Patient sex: F
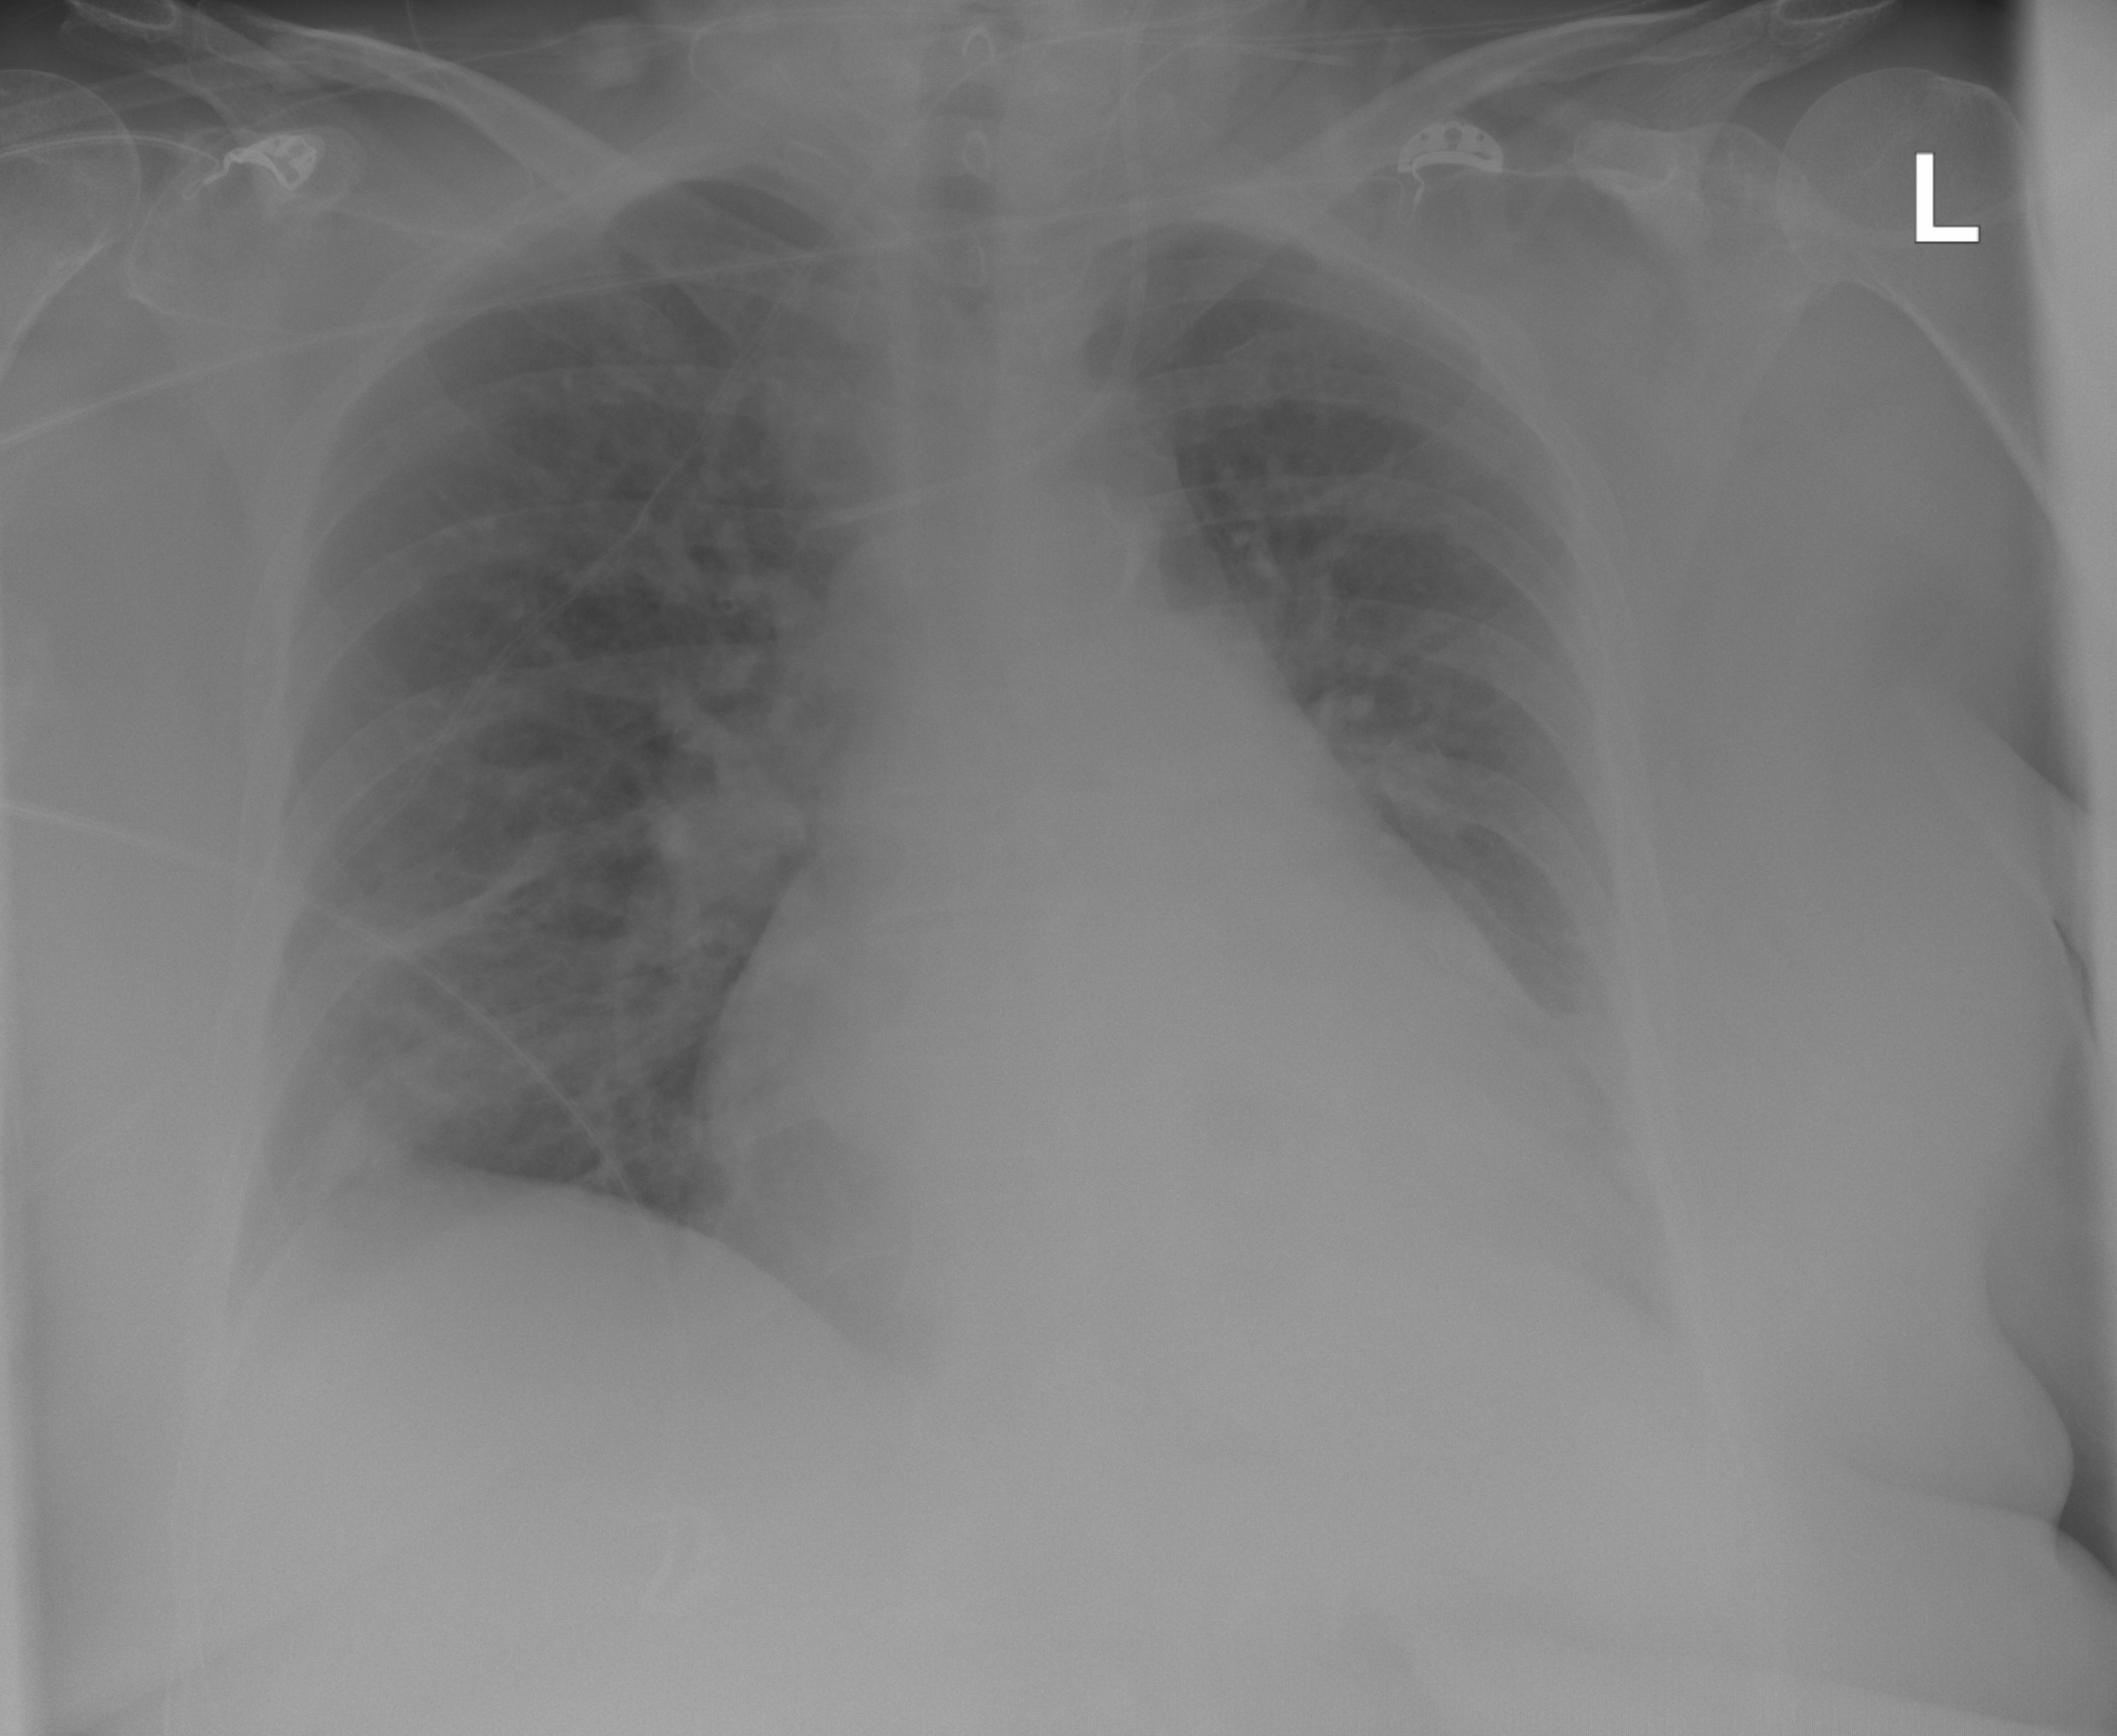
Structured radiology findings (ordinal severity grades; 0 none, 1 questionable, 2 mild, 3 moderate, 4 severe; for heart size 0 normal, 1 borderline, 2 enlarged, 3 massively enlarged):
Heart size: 2
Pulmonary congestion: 2
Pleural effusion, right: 0
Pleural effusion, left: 2
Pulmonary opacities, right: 0
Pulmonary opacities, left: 0
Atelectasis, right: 2
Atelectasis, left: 2